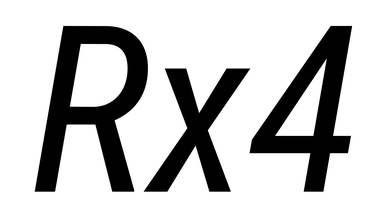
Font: Roboto-Italic_Condensed_Italic